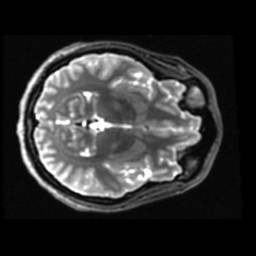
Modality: T2w
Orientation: axial
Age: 21
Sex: female
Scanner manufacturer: ge
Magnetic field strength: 3 T
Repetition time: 8.947 s
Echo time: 0.09798 s